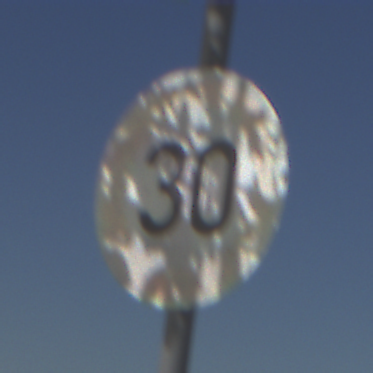
Verkehrszeichen: Geschwindigkeit30
Umgebung: Outdoor, Nature
Tageszeit: SunriseSunset
Wetter: PartlyCloudy
Licht: Natural
Jahreszeit: NotSpecified
Kontrast: HighContrast